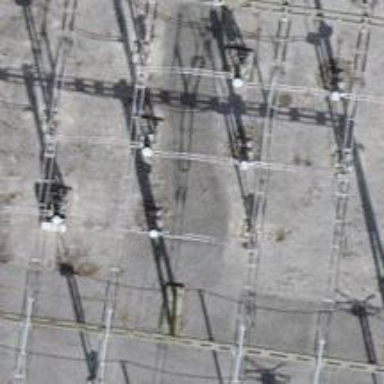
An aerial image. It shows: Bay for power lines.